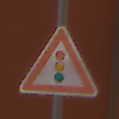
Verkehrszeichen: Lichtzeichenanlage
Umgebung: Outdoor, Urban
Tageszeit: MorningAfternoon
Wetter: Clear
Licht: Natural
Jahreszeit: NotSpecified
Kontrast: MediumContrast